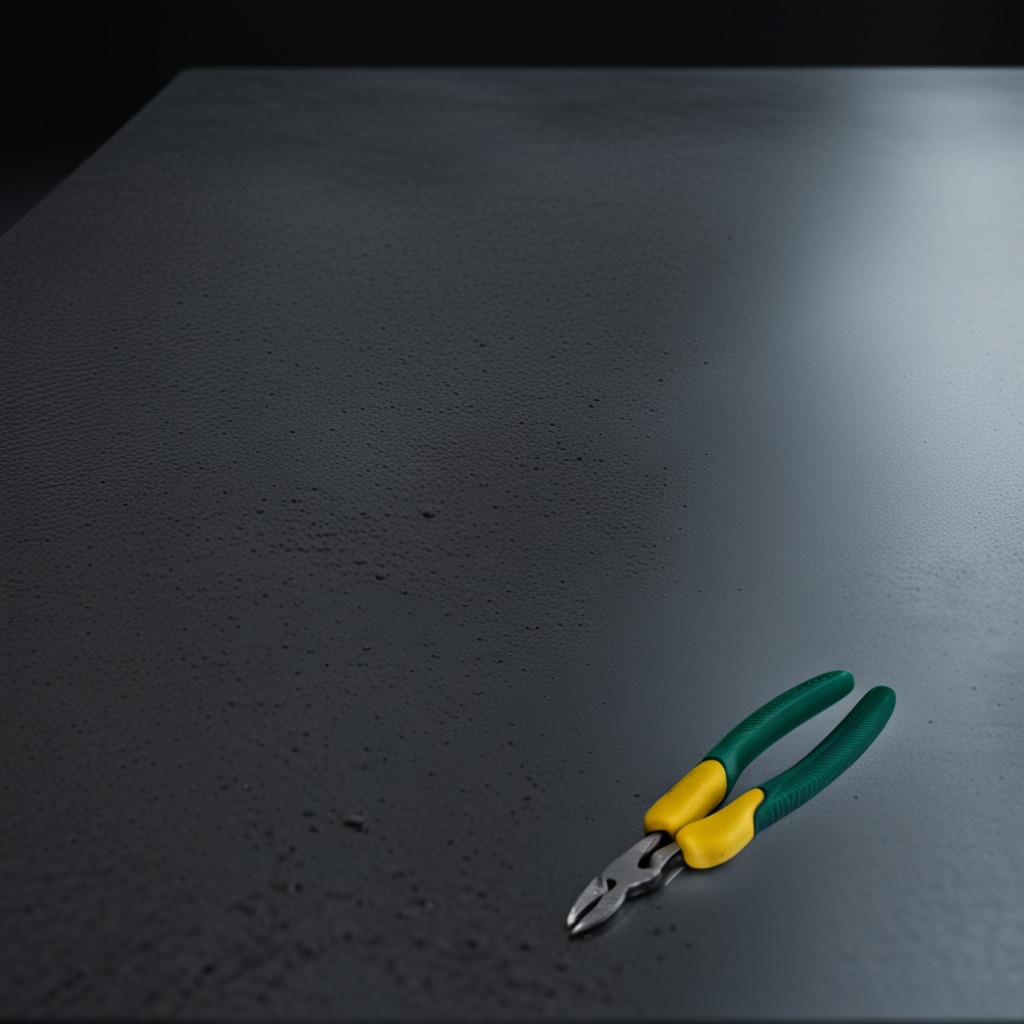
A plier is lying on a clean granite table inside a workshop at night.